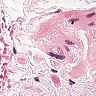
Metastatic tissue present: no